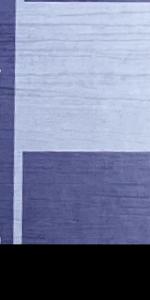
Label: Empty